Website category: jobs
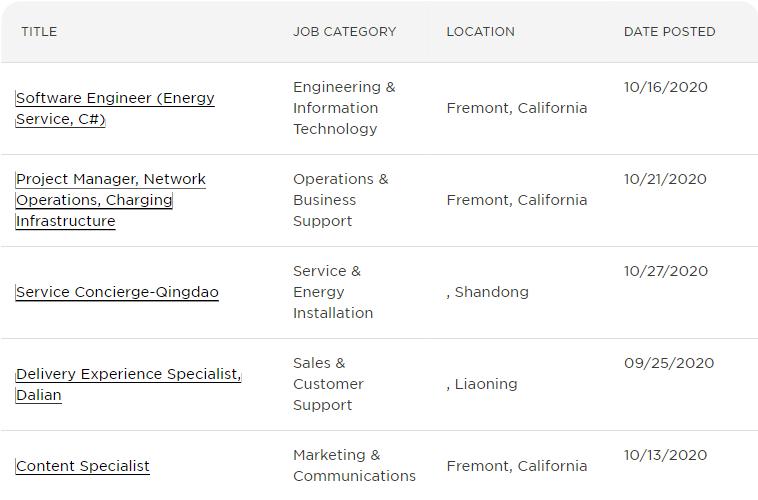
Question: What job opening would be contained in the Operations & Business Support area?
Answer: Project Manager, Network Operations, Charging Infrastructure

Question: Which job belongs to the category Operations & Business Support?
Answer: Project Manager, Network Operations, Charging Infrastructure

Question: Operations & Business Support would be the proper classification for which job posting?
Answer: Project Manager, Network Operations, Charging Infrastructure

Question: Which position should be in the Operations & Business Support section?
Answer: Project Manager, Network Operations, Charging Infrastructure

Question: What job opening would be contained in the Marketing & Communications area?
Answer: Content Specialist

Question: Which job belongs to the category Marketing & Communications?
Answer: Content Specialist

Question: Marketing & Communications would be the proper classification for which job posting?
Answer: Content Specialist

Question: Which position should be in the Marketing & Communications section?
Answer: Content Specialist

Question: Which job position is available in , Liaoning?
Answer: Delivery Experience Specialist, Dalian

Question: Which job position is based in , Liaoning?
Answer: Delivery Experience Specialist, Dalian

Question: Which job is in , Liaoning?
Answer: Delivery Experience Specialist, Dalian

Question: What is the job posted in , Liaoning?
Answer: Delivery Experience Specialist, Dalian

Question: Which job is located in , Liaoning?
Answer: Delivery Experience Specialist, Dalian

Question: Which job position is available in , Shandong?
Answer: Service Concierge-Qingdao

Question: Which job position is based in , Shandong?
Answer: Service Concierge-Qingdao

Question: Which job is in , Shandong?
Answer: Service Concierge-Qingdao

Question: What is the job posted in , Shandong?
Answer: Service Concierge-Qingdao

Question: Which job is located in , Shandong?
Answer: Service Concierge-Qingdao